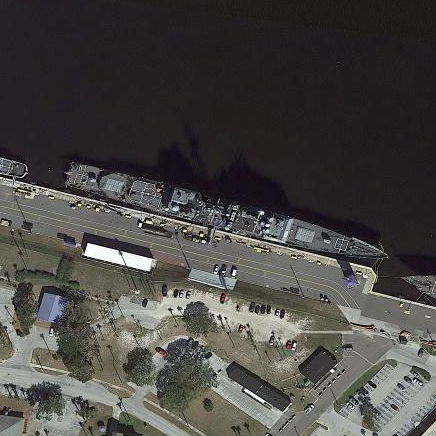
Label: cruiser